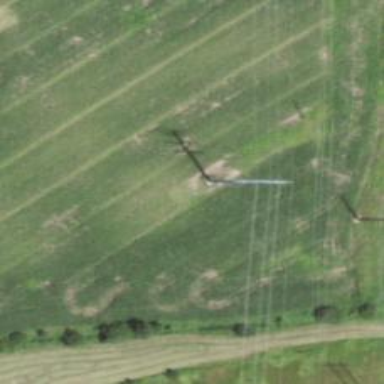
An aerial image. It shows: Power tower.